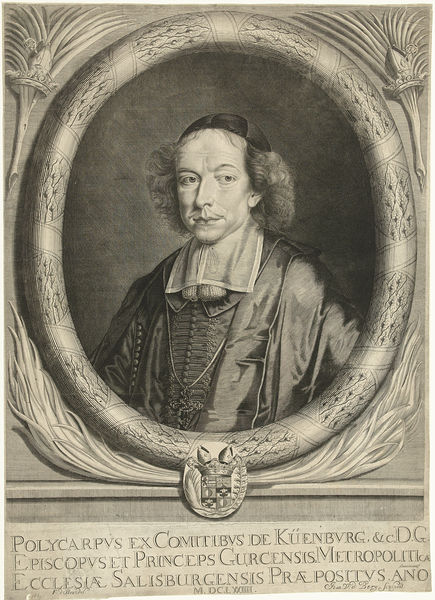
Titel: Portret van graaf Polycarpus van Kuenburg, bisschop van Gork en proost van Salzburg
Künstler: Joannes van de Berg
Standort: Amsterdam
Institution: Rijksmuseum
Schlagwörter: portrait, gravure, estampe, cardinal